Interaction volume radius: 5 \u00c5
Interaction volume height: 15 \u00c5
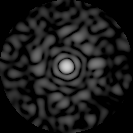
Disorder parameter: 0.7974